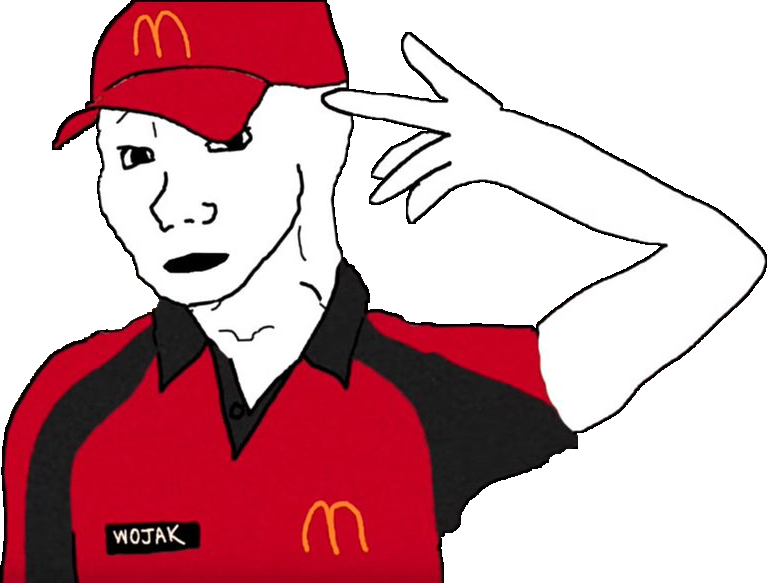
Label: 5_Doomer